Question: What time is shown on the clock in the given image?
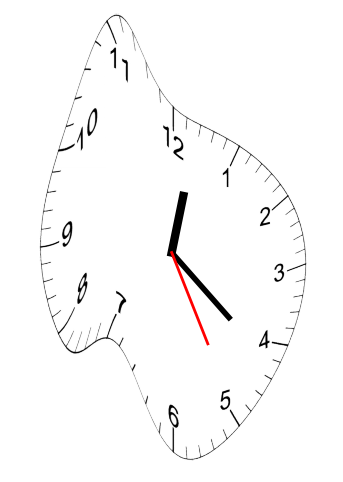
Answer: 12:21:25